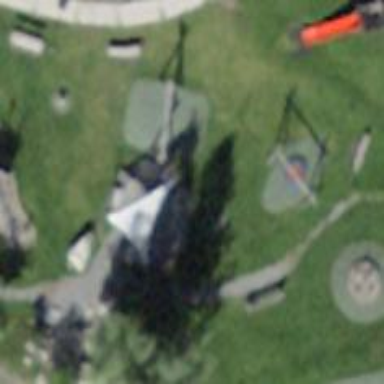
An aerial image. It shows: Sandpit at the playground.